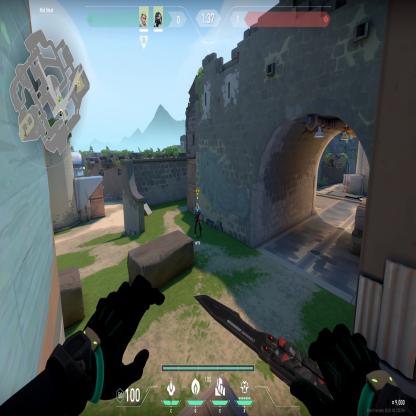
Label: teammate